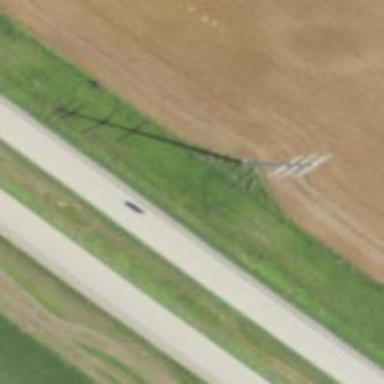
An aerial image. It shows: Power tower.